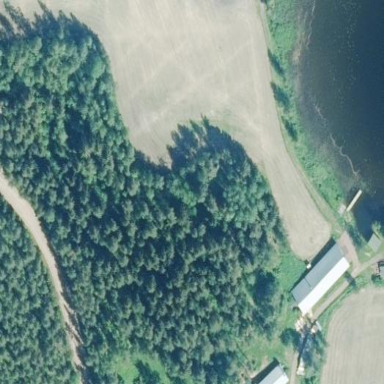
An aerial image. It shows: Evergreen needle-leaved woodland.